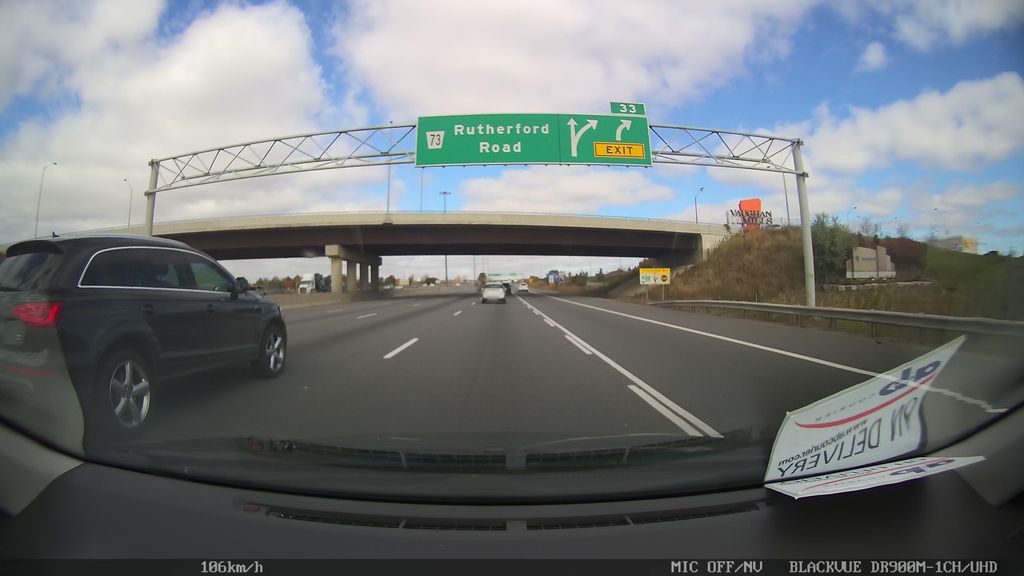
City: toronto